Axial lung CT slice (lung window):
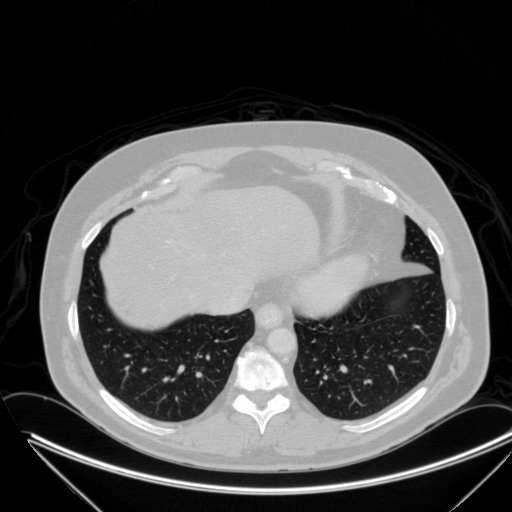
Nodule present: no